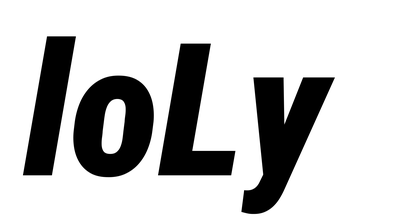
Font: Roboto-Italic_Condensed_Black_Italic